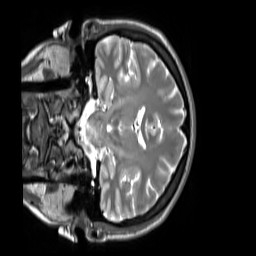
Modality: T2w
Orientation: coronal
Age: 28
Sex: female
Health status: ill
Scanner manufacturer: siemens
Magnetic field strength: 3 T
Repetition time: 2.8 s
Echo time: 0.326 s